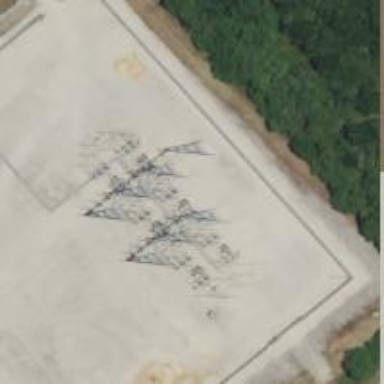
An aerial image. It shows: Switch used for power control.